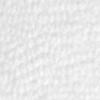
Label: no_change